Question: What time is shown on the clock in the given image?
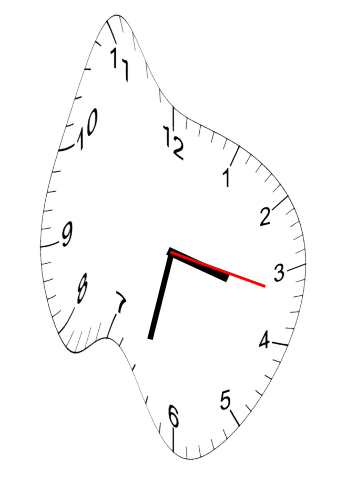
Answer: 03:32:17